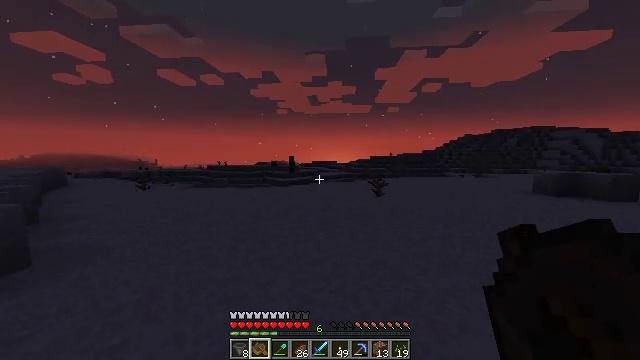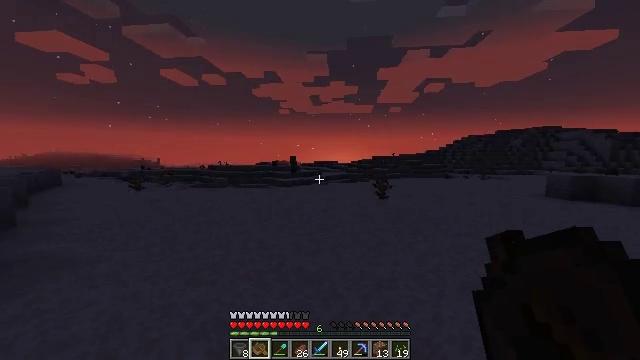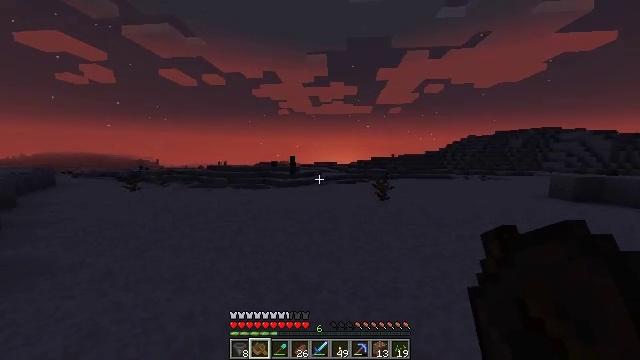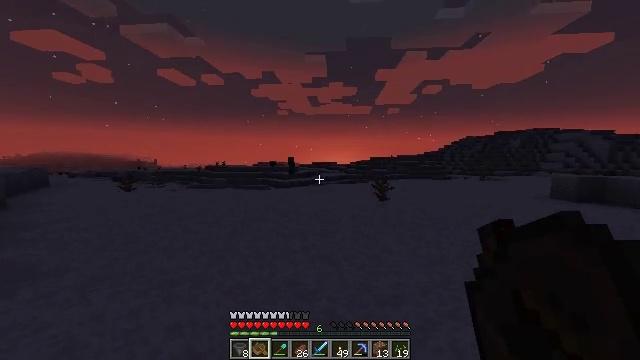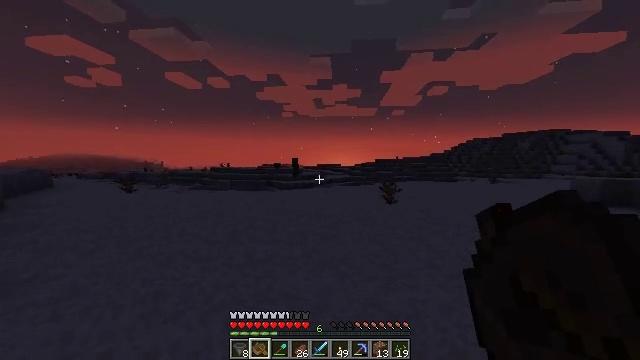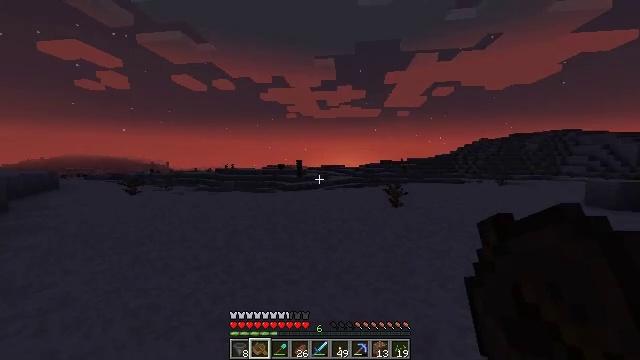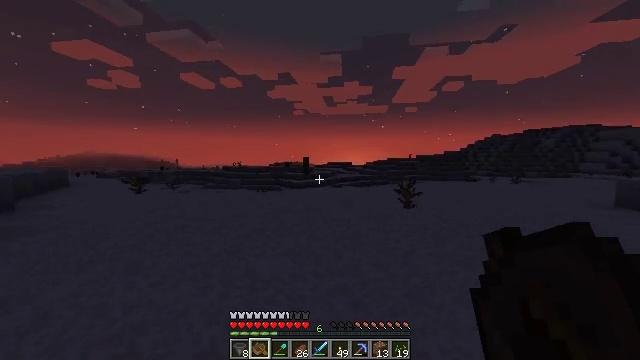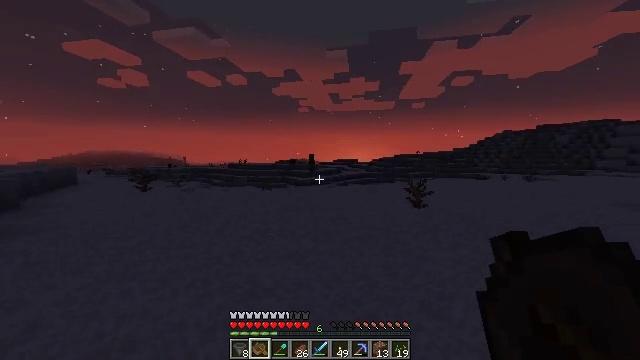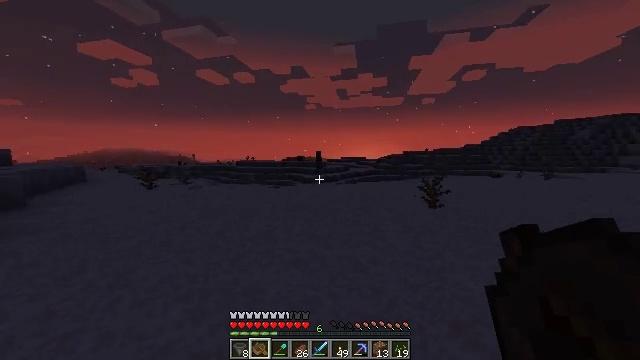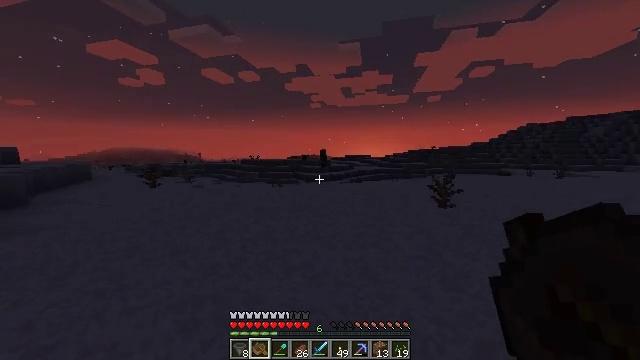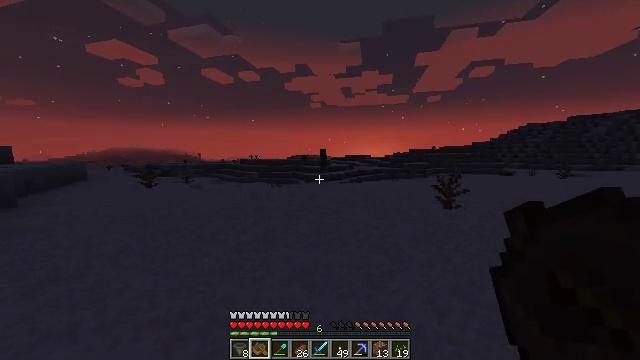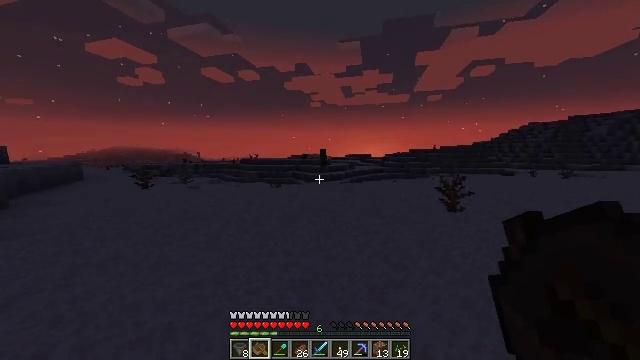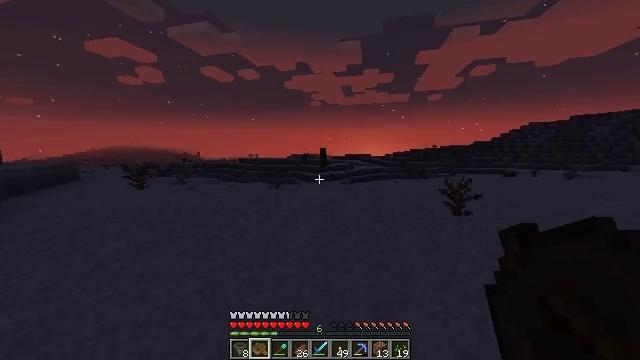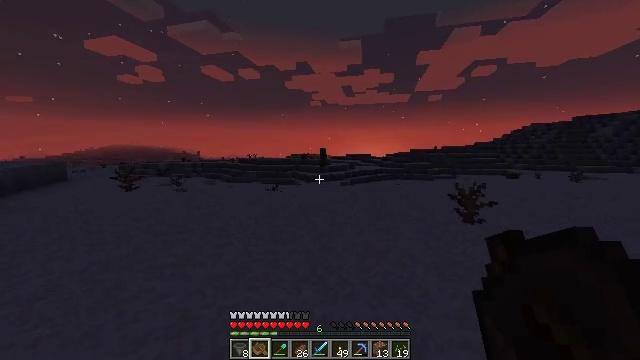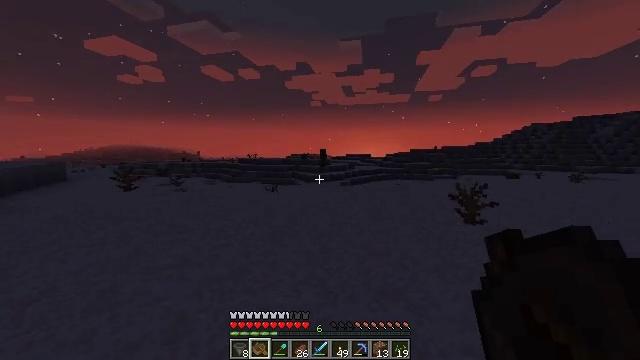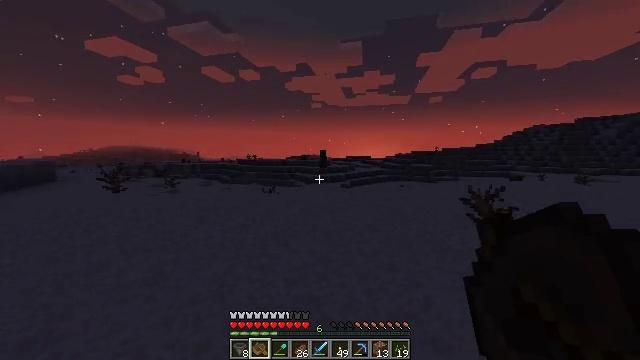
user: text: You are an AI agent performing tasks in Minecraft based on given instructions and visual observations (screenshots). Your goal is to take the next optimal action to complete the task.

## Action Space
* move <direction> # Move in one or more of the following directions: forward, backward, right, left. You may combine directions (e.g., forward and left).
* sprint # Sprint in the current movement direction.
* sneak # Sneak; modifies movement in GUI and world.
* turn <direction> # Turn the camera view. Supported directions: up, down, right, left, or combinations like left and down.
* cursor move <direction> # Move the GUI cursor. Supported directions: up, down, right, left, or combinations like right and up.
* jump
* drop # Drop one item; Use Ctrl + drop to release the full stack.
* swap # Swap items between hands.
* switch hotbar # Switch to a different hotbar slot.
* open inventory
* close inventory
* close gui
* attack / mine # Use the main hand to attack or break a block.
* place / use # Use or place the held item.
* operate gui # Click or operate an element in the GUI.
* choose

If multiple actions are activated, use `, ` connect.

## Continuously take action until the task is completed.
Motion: motion action
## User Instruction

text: Harvest the cactus plant.
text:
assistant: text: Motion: move forward, sprint
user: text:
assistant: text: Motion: move forward, sprint
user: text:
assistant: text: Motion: move forward, sprint
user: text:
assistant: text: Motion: move forward, turn left
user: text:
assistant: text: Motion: move forward, turn left
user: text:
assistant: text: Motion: move forward, turn left
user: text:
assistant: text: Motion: move forward, turn left
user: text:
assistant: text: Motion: move forward, turn left
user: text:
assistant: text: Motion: move forward, turn left
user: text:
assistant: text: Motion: move forward
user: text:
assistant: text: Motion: move forward
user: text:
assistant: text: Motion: move forward
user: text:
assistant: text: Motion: move forward
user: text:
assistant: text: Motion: move forward, sprint
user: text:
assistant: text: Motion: move forward, sprint
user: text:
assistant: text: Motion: move forward, sprint
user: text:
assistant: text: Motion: move forward, sprint
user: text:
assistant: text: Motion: move forward, sprint
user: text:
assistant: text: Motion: move forward, turn down
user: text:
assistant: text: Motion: move forward, turn down
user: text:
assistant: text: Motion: move forward
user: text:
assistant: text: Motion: move forward
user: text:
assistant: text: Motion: move forward
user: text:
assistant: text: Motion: move forward
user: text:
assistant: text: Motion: move forward
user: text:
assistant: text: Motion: move forward
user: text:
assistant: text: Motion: move forward
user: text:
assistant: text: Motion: move forward
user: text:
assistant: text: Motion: move forward
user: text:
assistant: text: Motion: move forward, jump